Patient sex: M
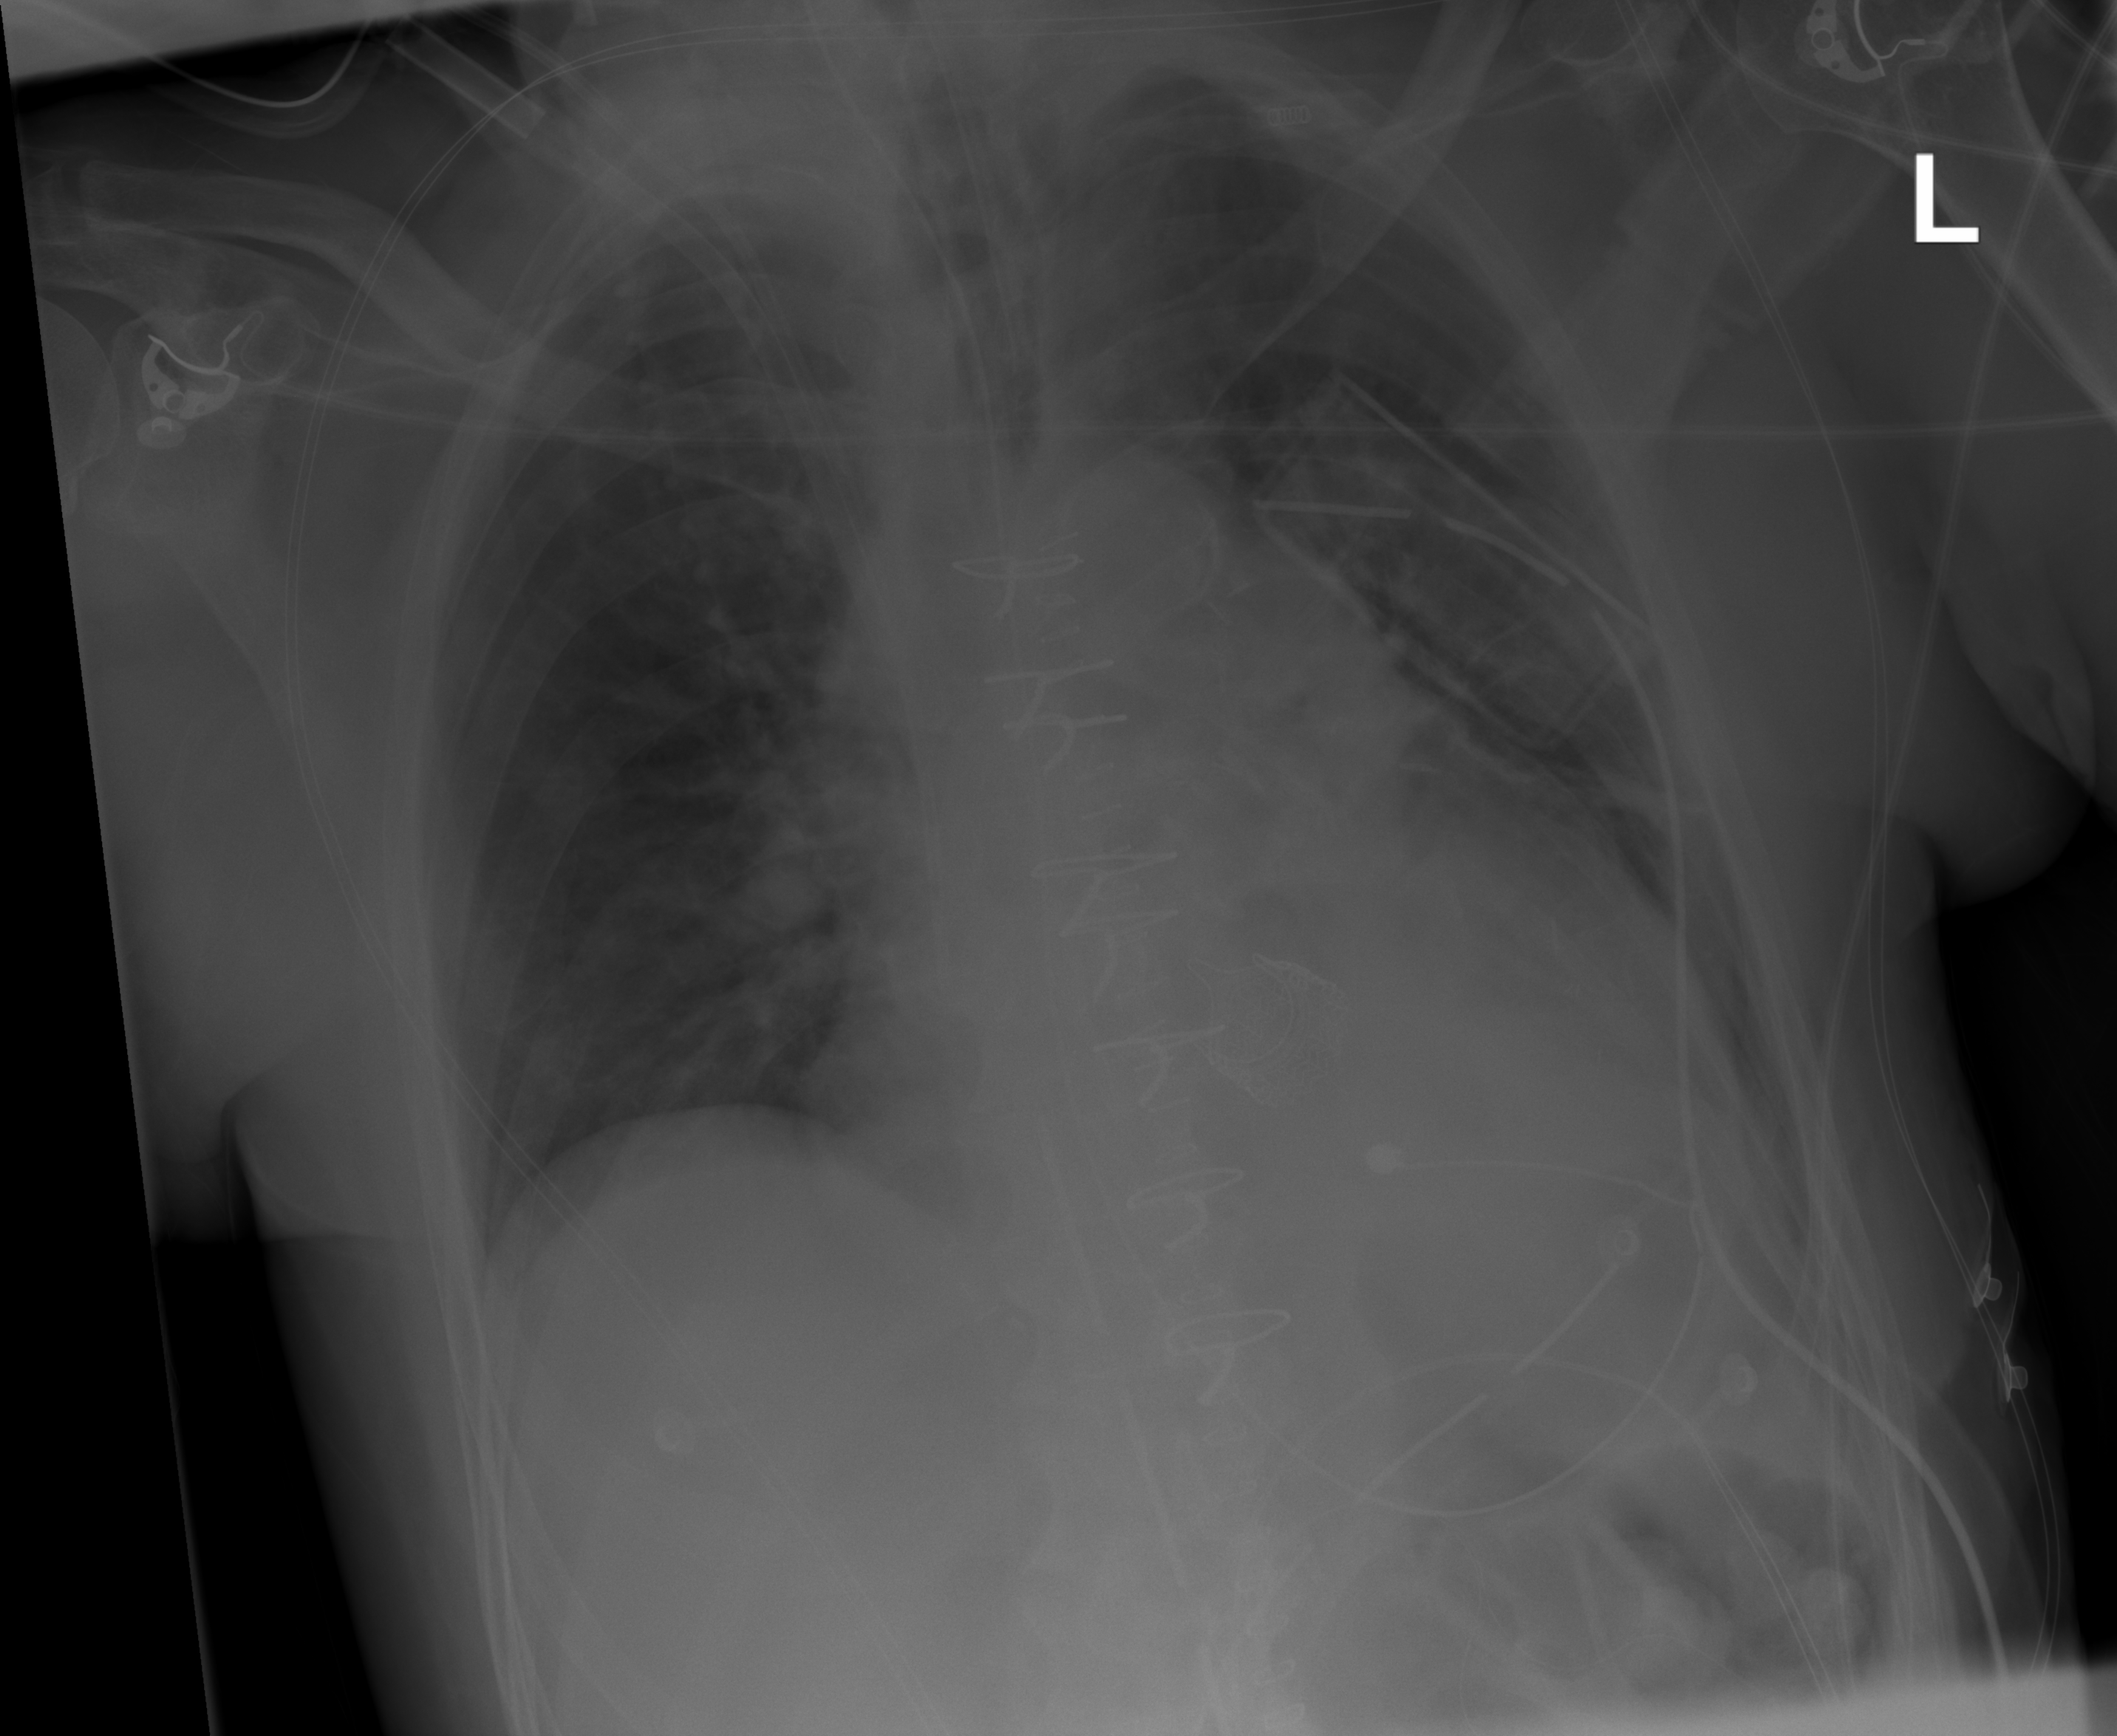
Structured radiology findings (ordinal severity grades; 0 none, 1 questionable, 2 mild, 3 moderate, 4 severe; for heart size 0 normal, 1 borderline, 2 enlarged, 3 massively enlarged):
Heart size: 3
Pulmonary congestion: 2
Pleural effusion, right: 0
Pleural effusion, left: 0
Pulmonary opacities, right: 0
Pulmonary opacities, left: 0
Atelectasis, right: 0
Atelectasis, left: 2